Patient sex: F
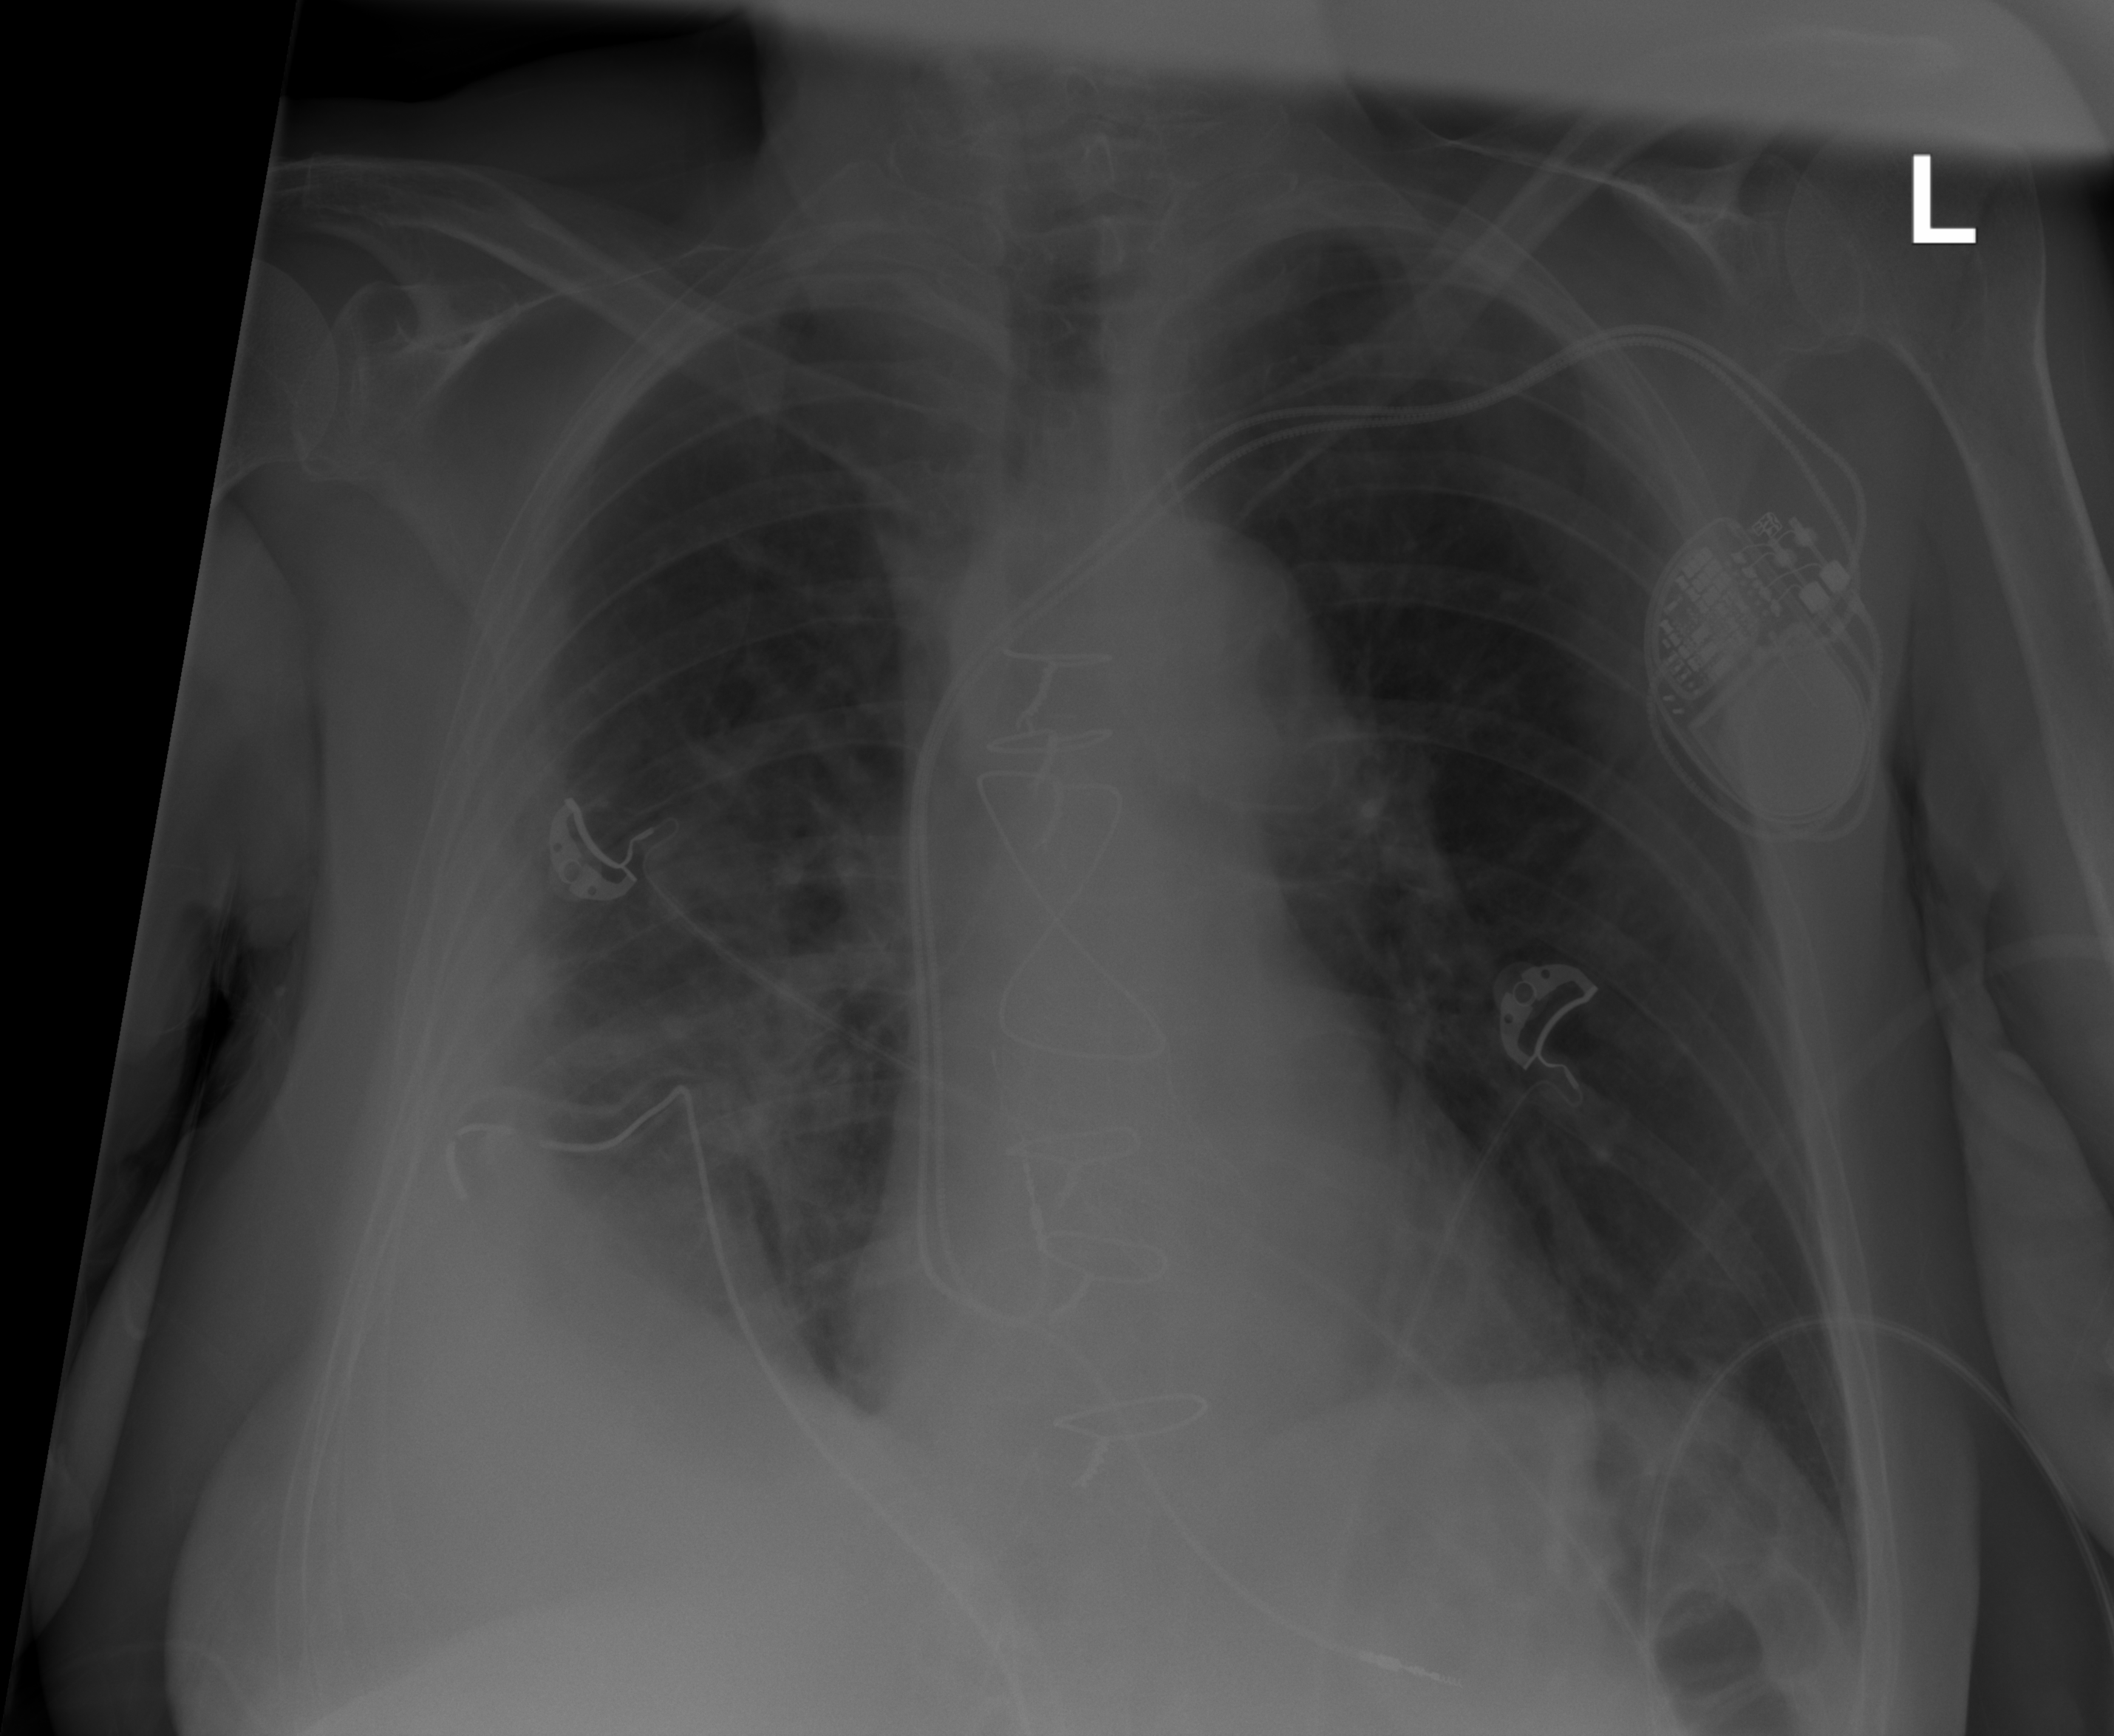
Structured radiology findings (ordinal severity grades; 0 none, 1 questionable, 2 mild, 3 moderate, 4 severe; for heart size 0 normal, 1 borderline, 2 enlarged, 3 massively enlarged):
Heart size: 0
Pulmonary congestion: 0
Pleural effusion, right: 3
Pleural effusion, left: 0
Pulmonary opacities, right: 2
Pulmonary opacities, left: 0
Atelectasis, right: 2
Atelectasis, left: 0